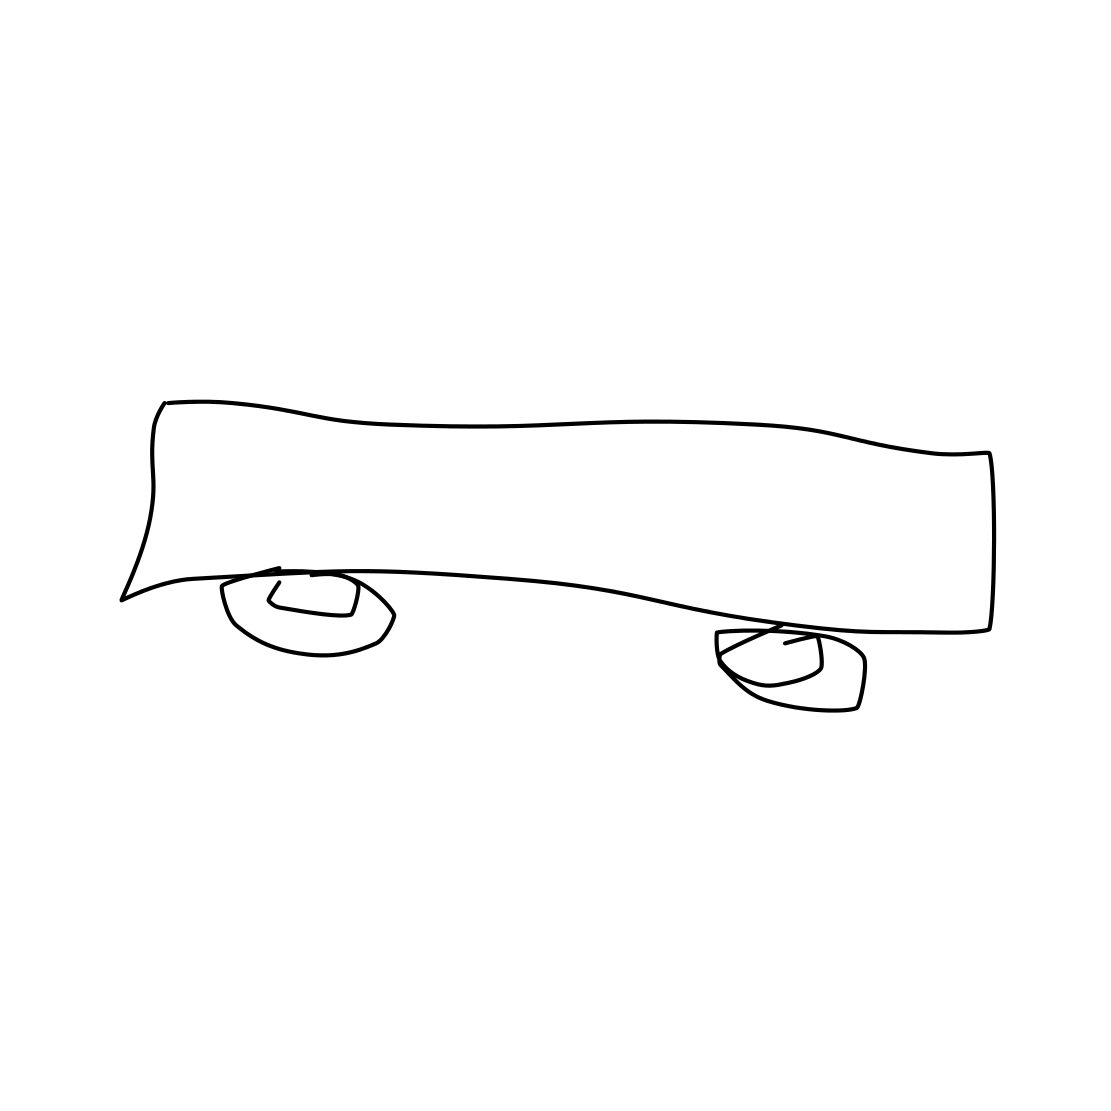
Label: skateboard